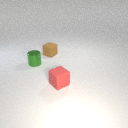
small green metal cylinder to the left of small brown rubber cube